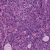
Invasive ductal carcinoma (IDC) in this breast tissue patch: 0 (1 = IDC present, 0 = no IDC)